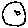
Label: moon